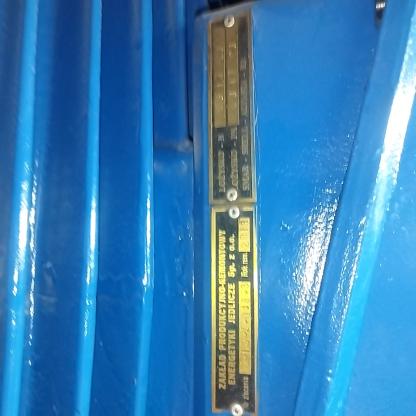
Klasa: tabliczka-znamionowa